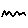
Label: zigzag